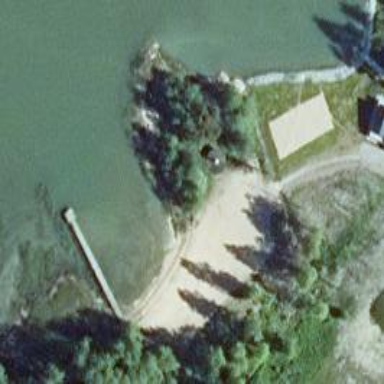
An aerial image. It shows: Swimming area on natural beach.